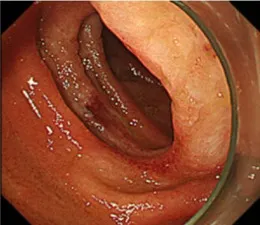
Massive accumulation of 18F-fluorodeoxyglucose into the abdominal cavity in positron emission tomography. (C) An endoscopic image of a jejunum tumor detected by double balloon-assisted enteroscopy. A whitish elevated tumor was seen in the proximal jejunum.
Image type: endoscopy (gi_endoscopy)